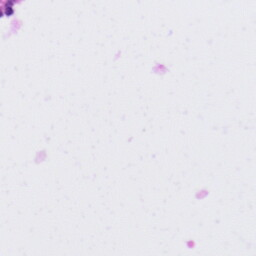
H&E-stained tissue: Tonsil